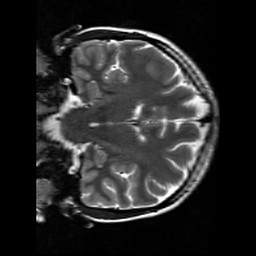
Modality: T2w
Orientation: coronal
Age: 24
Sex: female
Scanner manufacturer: siemens
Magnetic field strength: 3 T
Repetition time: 7 s
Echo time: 0.09 s